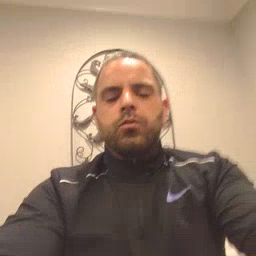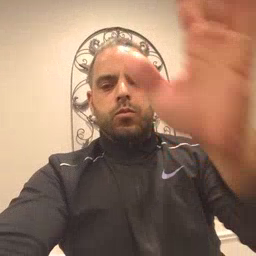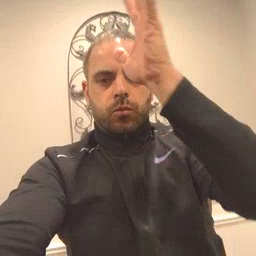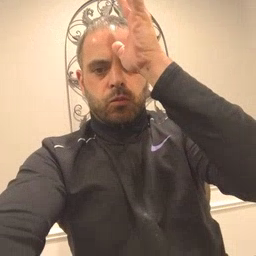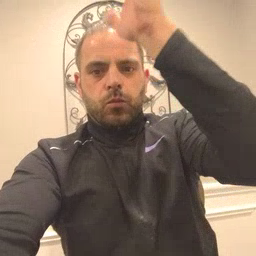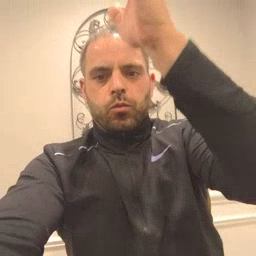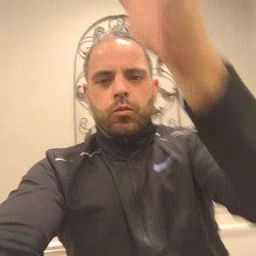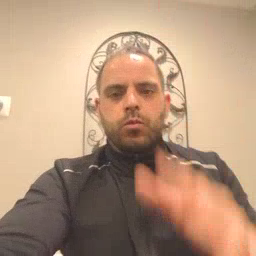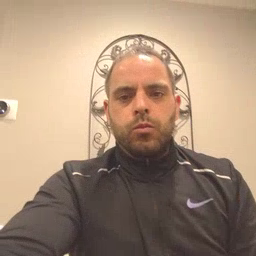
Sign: grandpa